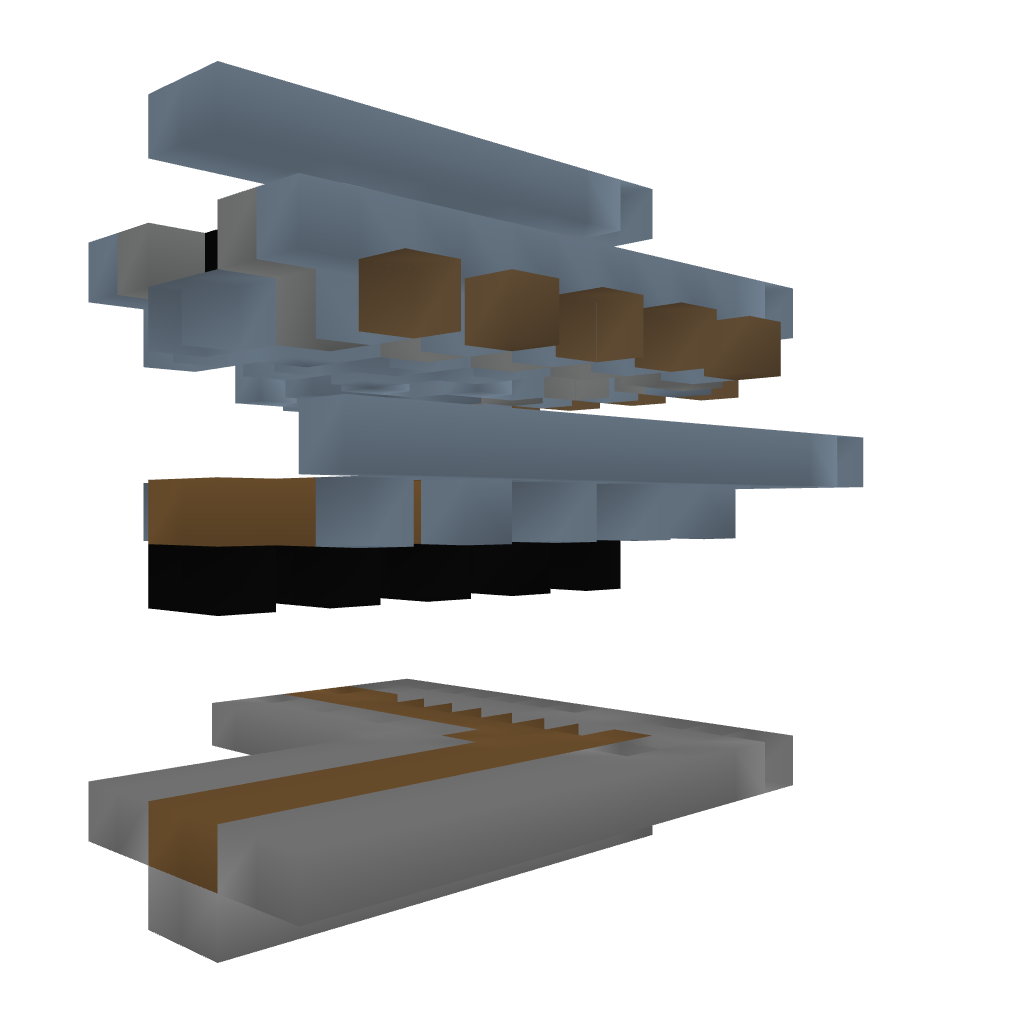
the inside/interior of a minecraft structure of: Castle Module - Corner